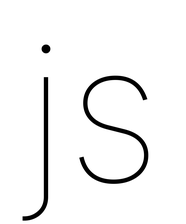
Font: Inter_Thin